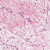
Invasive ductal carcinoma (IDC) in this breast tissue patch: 1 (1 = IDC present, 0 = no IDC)